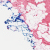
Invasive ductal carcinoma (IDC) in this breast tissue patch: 0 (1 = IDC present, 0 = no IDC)